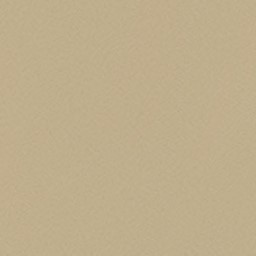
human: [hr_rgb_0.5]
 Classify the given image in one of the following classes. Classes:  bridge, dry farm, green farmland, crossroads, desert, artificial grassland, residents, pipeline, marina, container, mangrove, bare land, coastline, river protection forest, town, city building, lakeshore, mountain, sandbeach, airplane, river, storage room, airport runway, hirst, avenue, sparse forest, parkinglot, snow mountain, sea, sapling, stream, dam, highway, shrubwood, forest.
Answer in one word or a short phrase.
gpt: desert